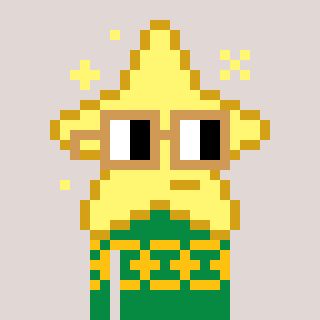
a pixel art character with square brown glasses, a star-shaped head and a green-colored body on a warm background